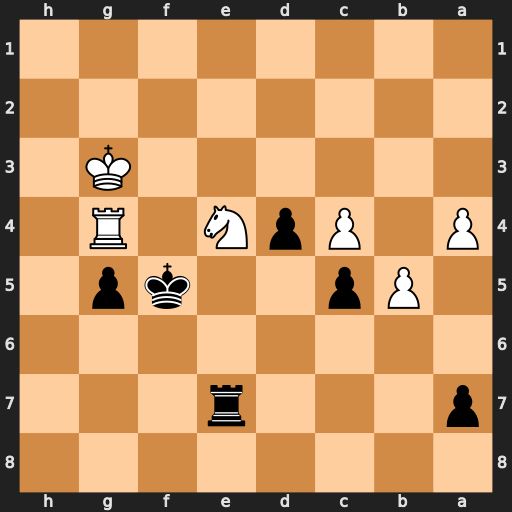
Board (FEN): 8/p3r3/8/1Pp2kp1/P1PpN1R1/6K1/8/8
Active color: b
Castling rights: -
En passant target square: -
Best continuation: Rxe4 Rxe4 Kxe4